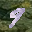
Label: 9